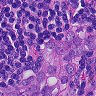
Metastatic tissue present: yes